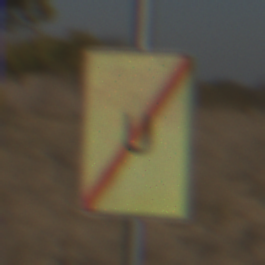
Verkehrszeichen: EndeUmleitung
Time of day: MorningAfternoon
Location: Outdoor (Nature)
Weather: PartlyCloudy
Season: NotSpecified
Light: Natural